Question: I know the basic use of 'ng-repeat' and I can generate a list easily.
'''
<ul>
<li ng-repeat="presentation in presentations">
{{presentation.title}}
</li>
</ul>
'''
I have an array that is returned from PHP:
'''
presentations = Array
(
[0] => stdClass Object (
[collection] => Collection A
[title] => Title 1a
)
[1] => stdClass Object (
[collection] => Collection A
[title] => Title 2a
)
[2] => stdClass Object (
[collection] => Collection B
[title] => Title 1b
)
[3] => stdClass Object (
[collection] => Collection B
[title] => Title 2b
)
[4] => stdClass Object (
[collection] => Collection C
[title] => Title 1c
)
[5] => stdClass Object (
[collection] => Collection C
[title] => Title 2c
)
[6] => stdClass Object (
[collection] => Collection C
[title] => Title 3c
)
)
'''
You will notice that each object has a 'collection'.
I need to basically create a header view per collection. I need it to display like below:
'''
COLLECTION A
- Title 1a
- Title 2a
COLLECTION B
- Title 1b
- Title 2b
COLLECTION C
- Title 1c
- Title 2c
- Title 3c
'''
Only the titles would be clickable. Is this possible to do with just 'ng-repeat'? I know I can sort each collection into separate arrays in PHP. Should I do that first? I'd like to just use 'ng-repeat' if possible, I am just not sure how to approach this.
I plan on displaying this list in a 'nav-list' as defined using twitter bootstrap.

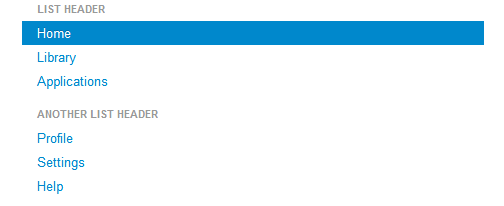
Answer: There are probably other way to achieve this with directives but
<URL>
You define a function that you are going to call in order to show or hide the header:
'''
// just a hard coded list of objects, we will output a header when the title changes
$scope.presentations = [{"title":"a", "other":"something else"},{"title":"a", "other":"something else"},{"title":"b", "other":"something else"},{"title":"b", "other":"something else"}, {"title":"b", "other":"something else"}]
$scope.currentTitle = '-1';
$scope.CreateHeader = function(title) {
showHeader = (title!=$scope.currentTitle);
$scope.currentTitle = title;
return showHeader;
}
'''
Your html would look something like this:
'''
<ul>
<li ng-repeat="presentation in presentations">
<div ng-show="CreateHeader(presentation.title)">
{{presentation.title}} is the header
</div>
{{presentation.other}} is an attribute on the collection item
</li>
</ul>
'''